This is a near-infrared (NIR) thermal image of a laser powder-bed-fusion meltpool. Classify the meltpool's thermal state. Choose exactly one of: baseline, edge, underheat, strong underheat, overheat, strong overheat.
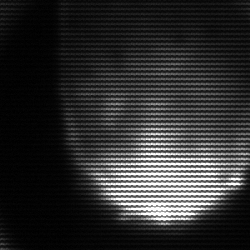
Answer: edge